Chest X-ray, PA view. Patient: 50 years old, sex F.
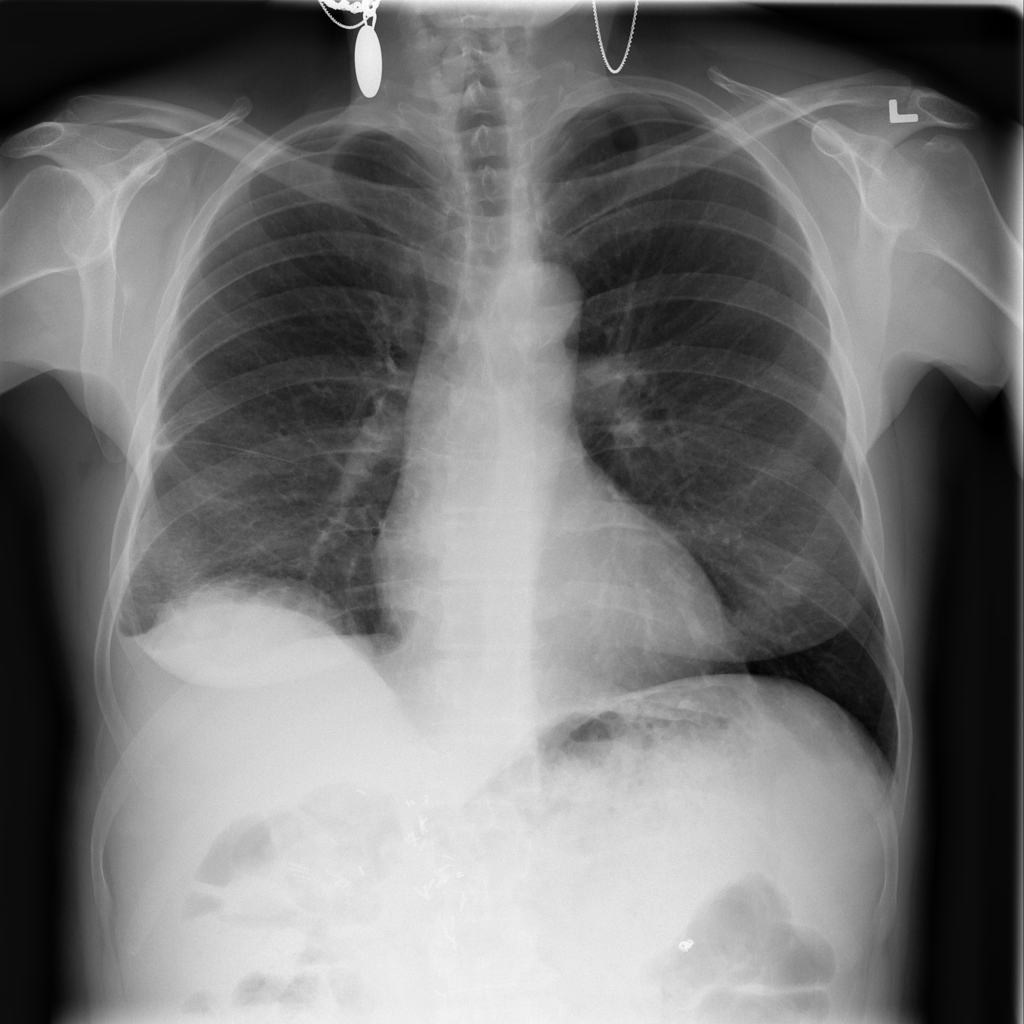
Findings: Effusion, Pleural_Thickening, Pneumothorax